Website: bh-photo
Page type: customer-info-address
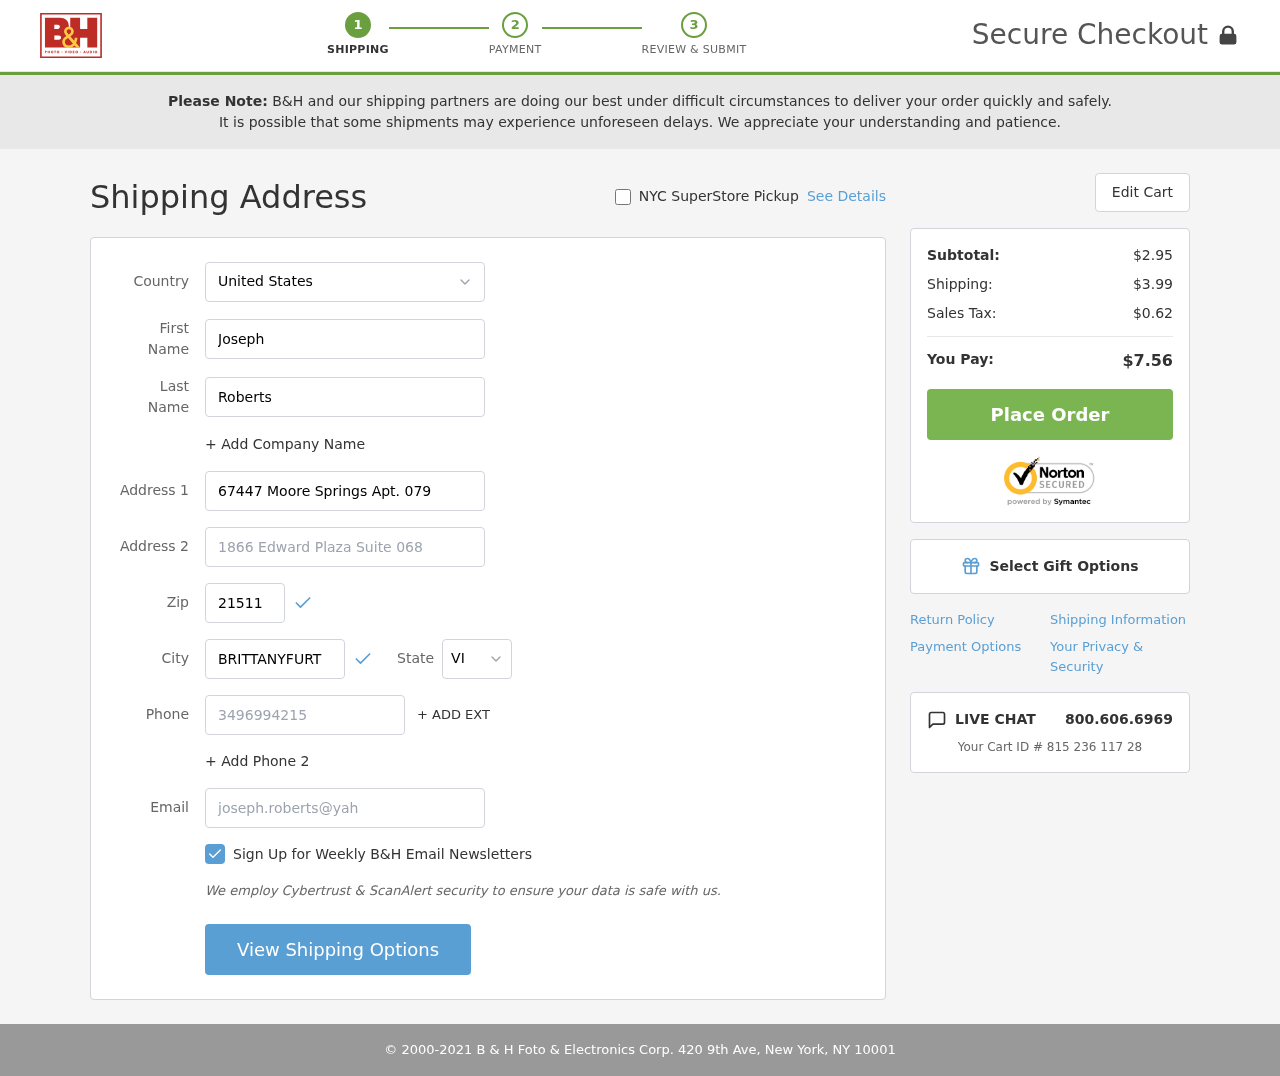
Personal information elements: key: PII_CITY
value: Brittanyfurt
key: PII_COUNTRY
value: United States
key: PII_EMAIL
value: joseph.roberts@yahoo.com
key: PII_FIRSTNAME
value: Joseph
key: PII_LASTNAME
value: Roberts
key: PII_PHONE
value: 3496994215
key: PII_POSTCODE
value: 21511
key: PII_STATE_ABBR
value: VI
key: PII_STREET
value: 67447 Moore Springs Apt. 079
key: PII_STREET2
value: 1866 Edward Plaza Suite 068
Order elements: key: ORDER_SUBTOTAL
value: $2.95
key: ORDER_SHIPPING_COST
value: $3.99
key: ORDER_TAX
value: $0.62
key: ORDER_TOTAL
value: $7.56
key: ORDER_ID
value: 815 236 117 28